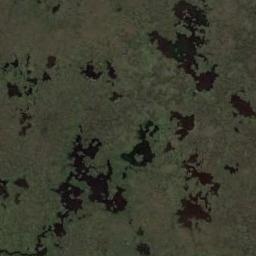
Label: wetland